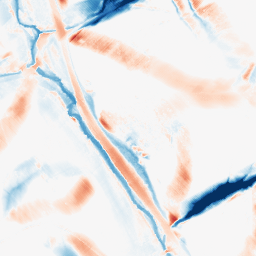
Category: morphological
Decomposition family: morphological_diamond
Decomposition parameters: operation: average
radius: 20
Upsampling method: cubic_catmull_rom
Upsampling parameters: scale: 4
Upsampling scale: 4